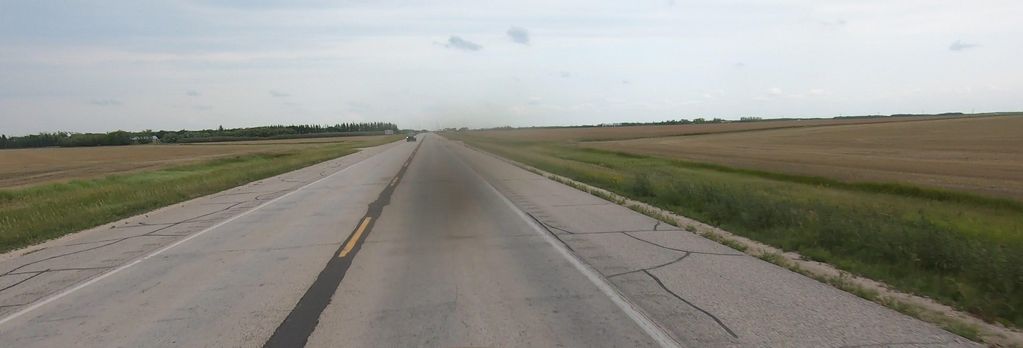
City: winnipeg